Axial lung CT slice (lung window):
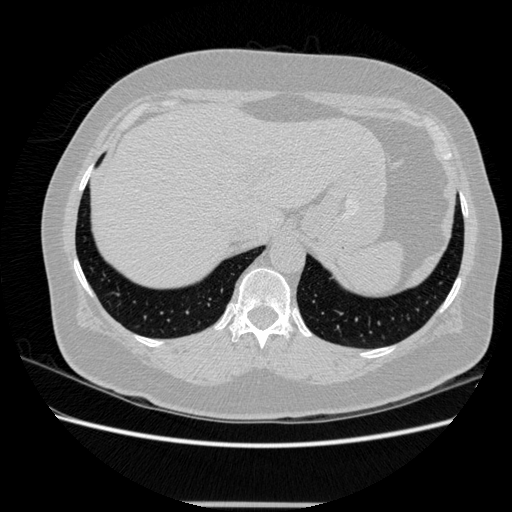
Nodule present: no